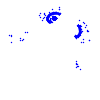
Particle: electron